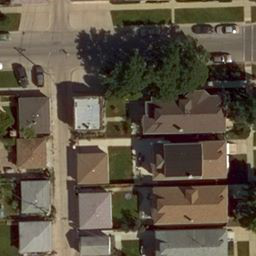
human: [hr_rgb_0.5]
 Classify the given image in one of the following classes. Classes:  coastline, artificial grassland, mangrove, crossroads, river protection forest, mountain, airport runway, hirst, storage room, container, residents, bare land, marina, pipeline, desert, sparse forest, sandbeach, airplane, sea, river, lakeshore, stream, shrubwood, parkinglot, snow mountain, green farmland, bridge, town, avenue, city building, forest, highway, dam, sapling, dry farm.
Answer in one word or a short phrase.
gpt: residents